Interaction volume radius: 10 \u00c5
Interaction volume height: 15 \u00c5
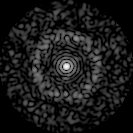
Disorder parameter: 0.8417